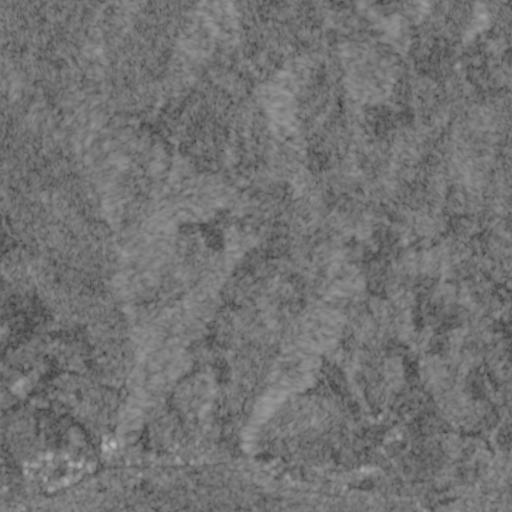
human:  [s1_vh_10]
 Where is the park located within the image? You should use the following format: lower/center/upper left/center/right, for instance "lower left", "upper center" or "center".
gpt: The park is located in the lower left of the image.
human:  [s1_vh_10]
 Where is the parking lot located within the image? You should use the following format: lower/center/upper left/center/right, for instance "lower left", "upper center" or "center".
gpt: The parking lot is located in the lower center of the image.
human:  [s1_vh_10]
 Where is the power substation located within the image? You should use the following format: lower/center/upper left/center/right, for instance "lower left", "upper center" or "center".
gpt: The power substation is located in the lower center of the image.
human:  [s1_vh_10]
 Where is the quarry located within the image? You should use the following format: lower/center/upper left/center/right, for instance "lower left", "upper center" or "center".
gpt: The quarry is located in the lower left of the image.
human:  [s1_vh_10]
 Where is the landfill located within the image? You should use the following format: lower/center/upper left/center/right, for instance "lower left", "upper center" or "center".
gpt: There is no landfill in the image.

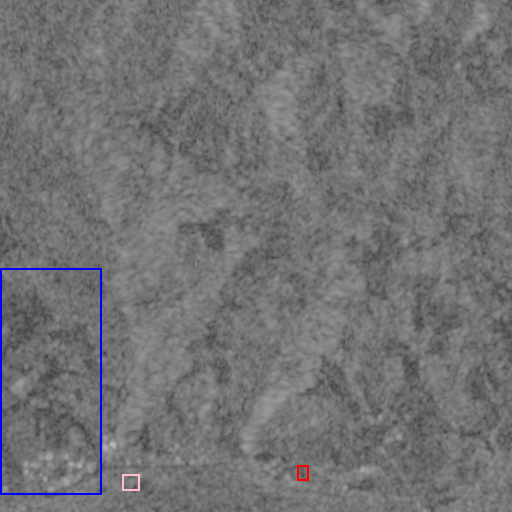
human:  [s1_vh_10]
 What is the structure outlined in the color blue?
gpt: The structure outlined in blue is a crop field.
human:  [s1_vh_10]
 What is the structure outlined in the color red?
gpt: The structure outlined in red is a park.
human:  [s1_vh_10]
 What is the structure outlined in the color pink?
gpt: The structure outlined in pink is a quarry.
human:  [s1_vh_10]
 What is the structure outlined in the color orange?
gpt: There is no orange outline.